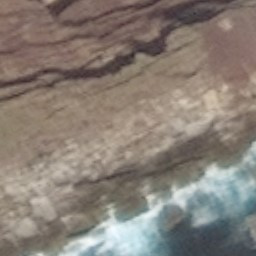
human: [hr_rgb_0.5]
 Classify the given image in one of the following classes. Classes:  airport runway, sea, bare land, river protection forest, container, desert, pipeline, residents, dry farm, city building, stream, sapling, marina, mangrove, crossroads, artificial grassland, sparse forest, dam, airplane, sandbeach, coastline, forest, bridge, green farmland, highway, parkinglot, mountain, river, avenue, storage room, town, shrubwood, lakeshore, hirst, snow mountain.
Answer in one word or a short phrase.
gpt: coastline